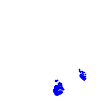
Particle: electron